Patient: sex M, age 55
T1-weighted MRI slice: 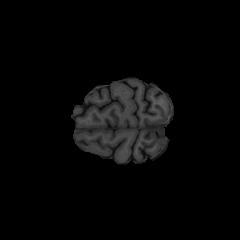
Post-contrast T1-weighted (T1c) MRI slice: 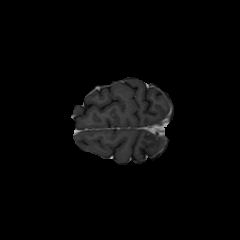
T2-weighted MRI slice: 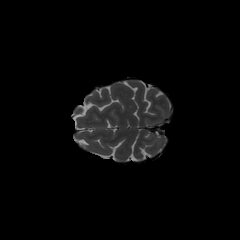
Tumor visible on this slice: no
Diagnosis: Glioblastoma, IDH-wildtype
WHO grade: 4